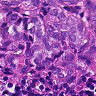
Metastatic tissue present: yes